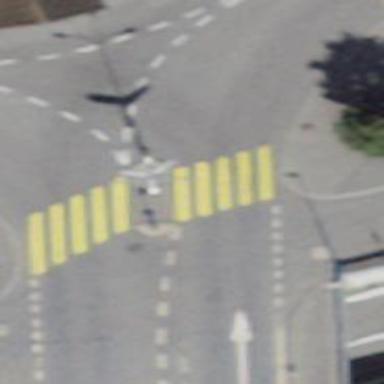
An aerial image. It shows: Marked road crossing with pedestrian island.